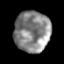
Tissue: prostate
Cell type: T cells
Senescence score: 0.3211
Nuclear area (px): 1436
Mean DAPI intensity: 134.697